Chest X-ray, AP view. Patient: 87 years old, sex M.
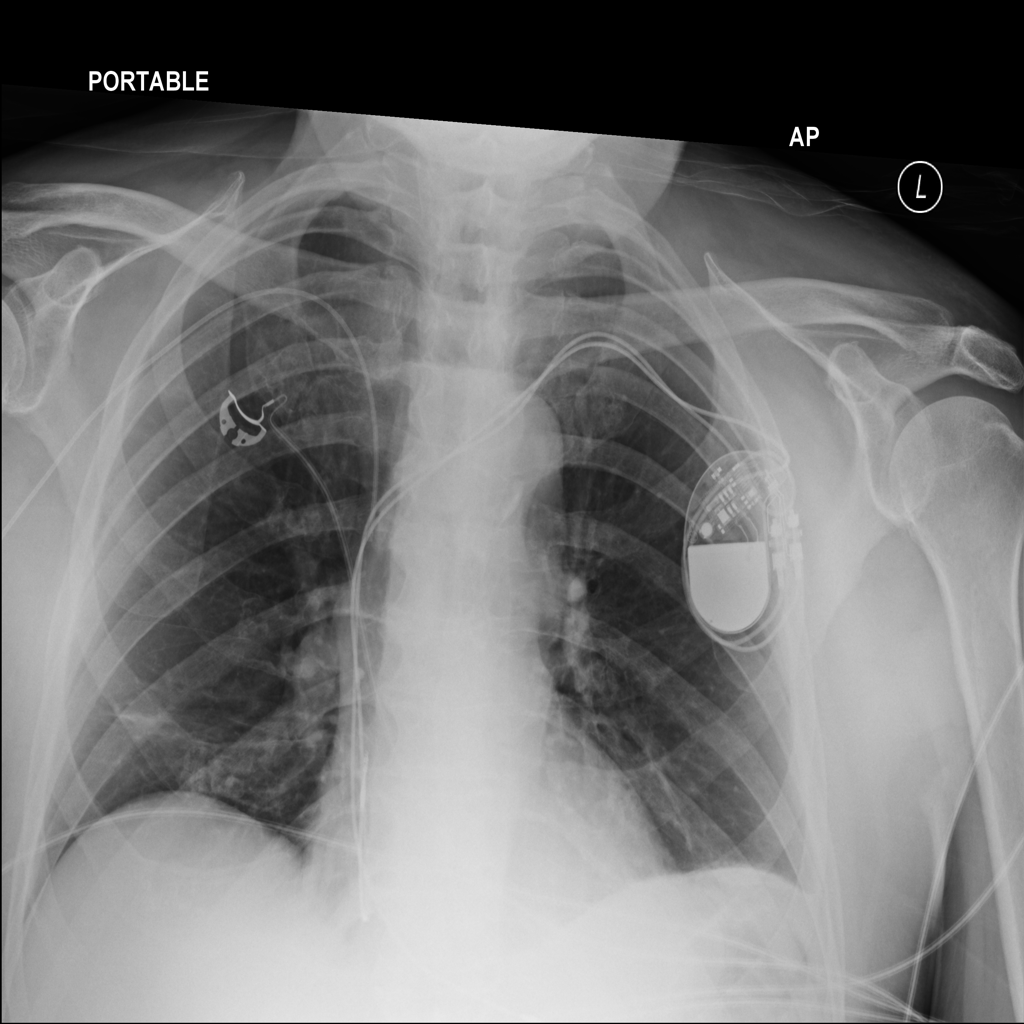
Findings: No Finding